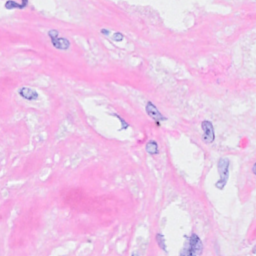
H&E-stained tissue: Breast